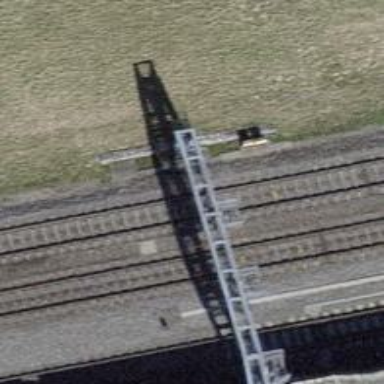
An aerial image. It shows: Railway signal.